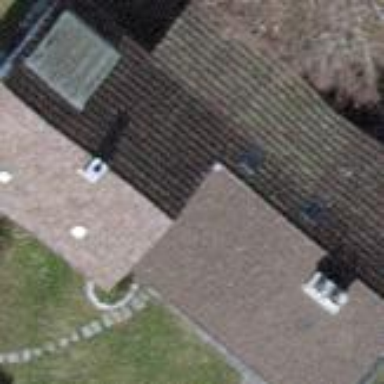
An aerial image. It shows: Building with tiled roof.